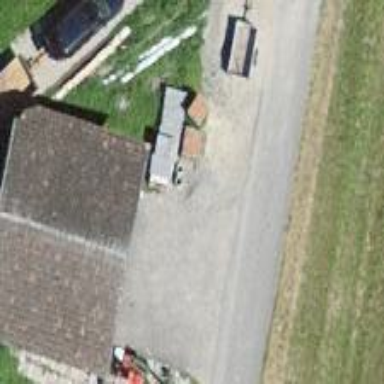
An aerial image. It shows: Barn.